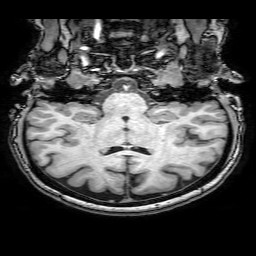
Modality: T1w
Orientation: sagittal
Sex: female
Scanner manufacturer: philips
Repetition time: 0.008069 s
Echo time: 0.00369 s